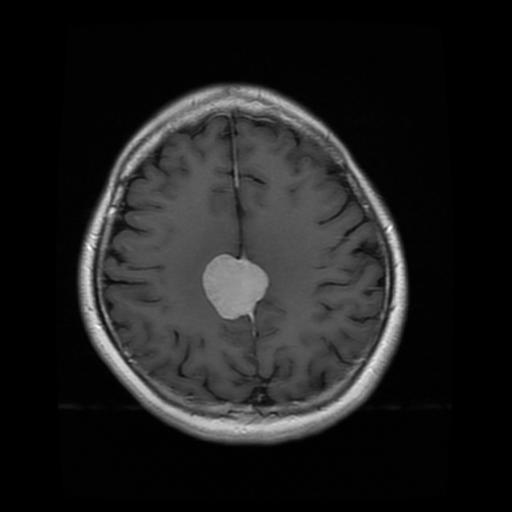
Label: meningioma